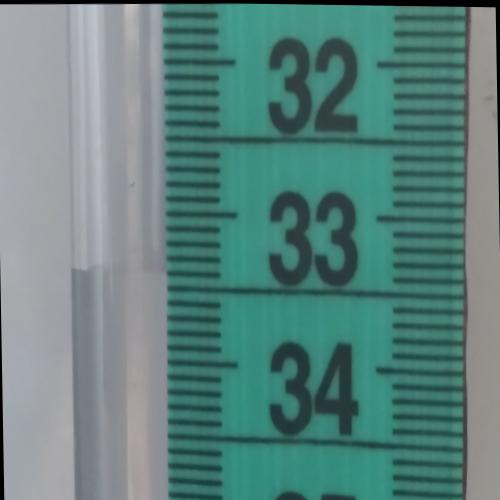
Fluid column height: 33.4 cm